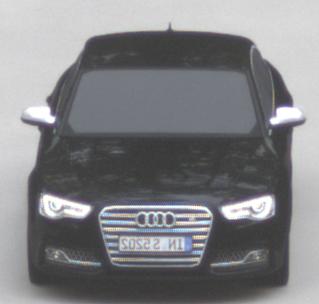
Make: Audi
Model: S5
Detailed model: F5
Model produced from: 2016
Model produced until: 2019
Doors: 2
Color: black
Road condition: dry road
Daytime: morning or afternoon
Contrast: low contrast